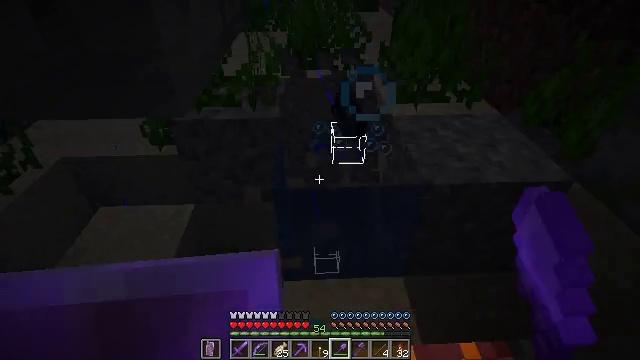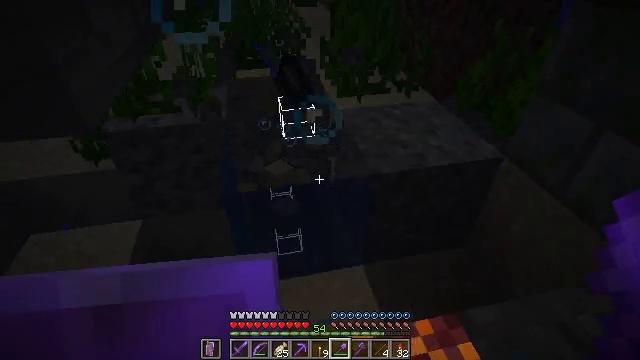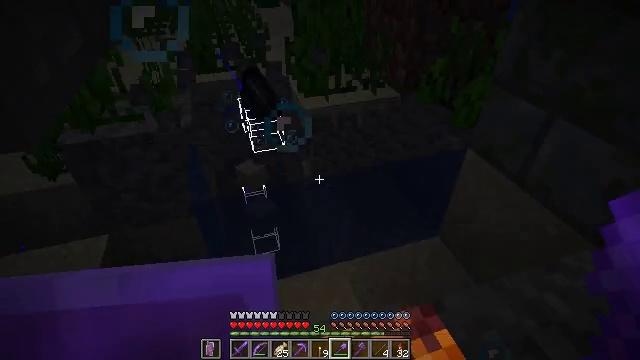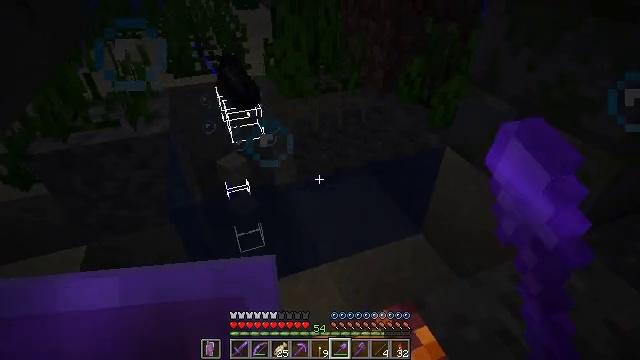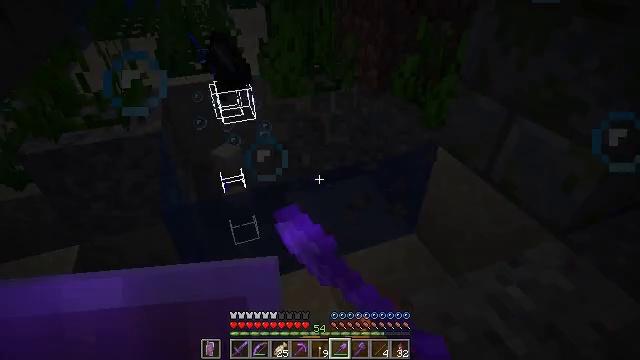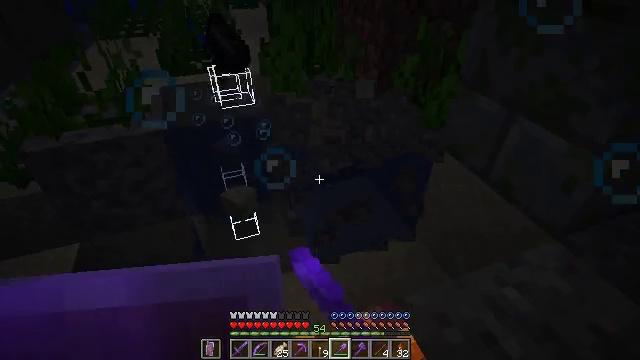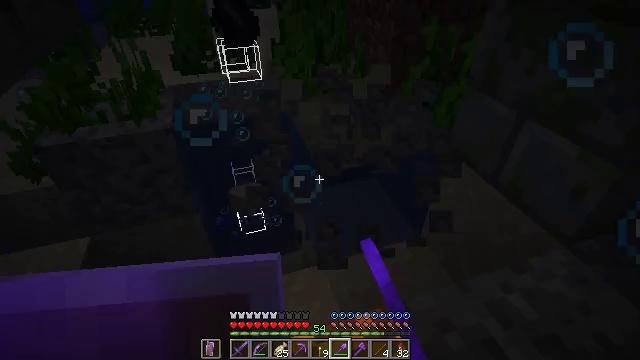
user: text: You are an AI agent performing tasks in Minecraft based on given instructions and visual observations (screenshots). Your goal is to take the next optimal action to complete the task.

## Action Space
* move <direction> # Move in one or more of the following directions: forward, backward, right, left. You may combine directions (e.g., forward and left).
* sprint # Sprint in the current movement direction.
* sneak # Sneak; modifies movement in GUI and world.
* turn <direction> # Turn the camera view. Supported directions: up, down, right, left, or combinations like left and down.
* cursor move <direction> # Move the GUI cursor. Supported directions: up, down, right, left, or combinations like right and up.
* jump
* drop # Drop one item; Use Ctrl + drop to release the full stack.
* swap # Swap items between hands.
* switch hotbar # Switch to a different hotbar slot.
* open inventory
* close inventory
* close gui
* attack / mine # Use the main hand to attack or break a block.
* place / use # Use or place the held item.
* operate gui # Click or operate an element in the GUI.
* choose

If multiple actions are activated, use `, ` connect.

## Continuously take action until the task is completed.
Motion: motion action
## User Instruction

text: Dig through gravel to clear a path.
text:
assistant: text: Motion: move right, sneak, turn right, attack / mine
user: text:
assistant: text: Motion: move right, sneak, turn right, attack / mine
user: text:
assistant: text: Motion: move right, sneak, turn right, attack / mine
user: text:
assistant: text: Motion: sneak, attack / mine
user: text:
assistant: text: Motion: sneak, attack / mine
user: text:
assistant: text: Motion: sneak, turn left, attack / mine
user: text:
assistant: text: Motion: sneak, attack / mine